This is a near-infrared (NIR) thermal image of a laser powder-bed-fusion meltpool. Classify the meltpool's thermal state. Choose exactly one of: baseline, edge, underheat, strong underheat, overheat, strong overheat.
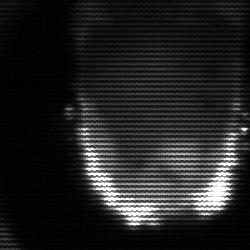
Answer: baseline